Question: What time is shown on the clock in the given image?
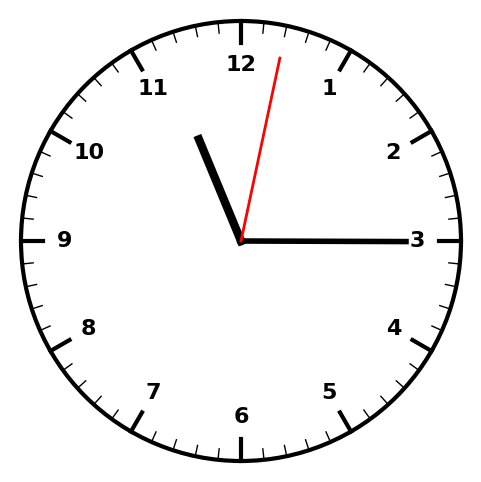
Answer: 11:15:02